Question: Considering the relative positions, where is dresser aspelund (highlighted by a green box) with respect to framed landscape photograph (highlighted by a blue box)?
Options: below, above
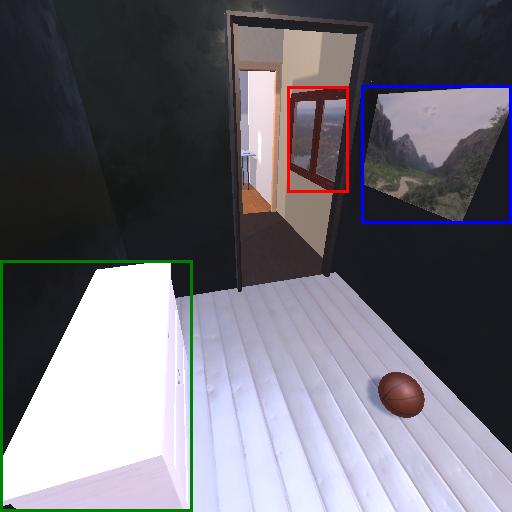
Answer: below